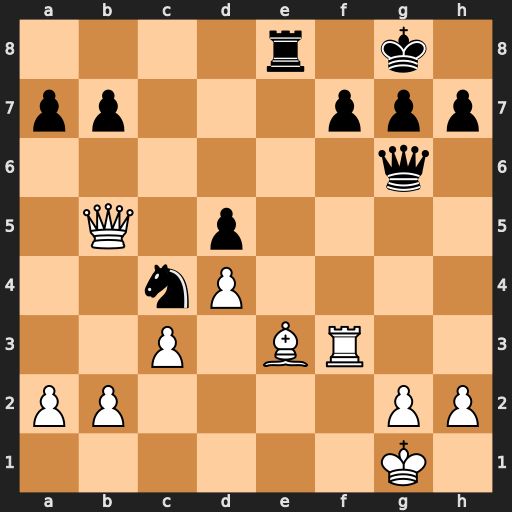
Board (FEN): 4r1k1/pp3ppp/6q1/1Q1p4/2nP4/2P1BR2/PP4PP/6K1
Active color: w
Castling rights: -
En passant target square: -
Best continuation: Qxe8#